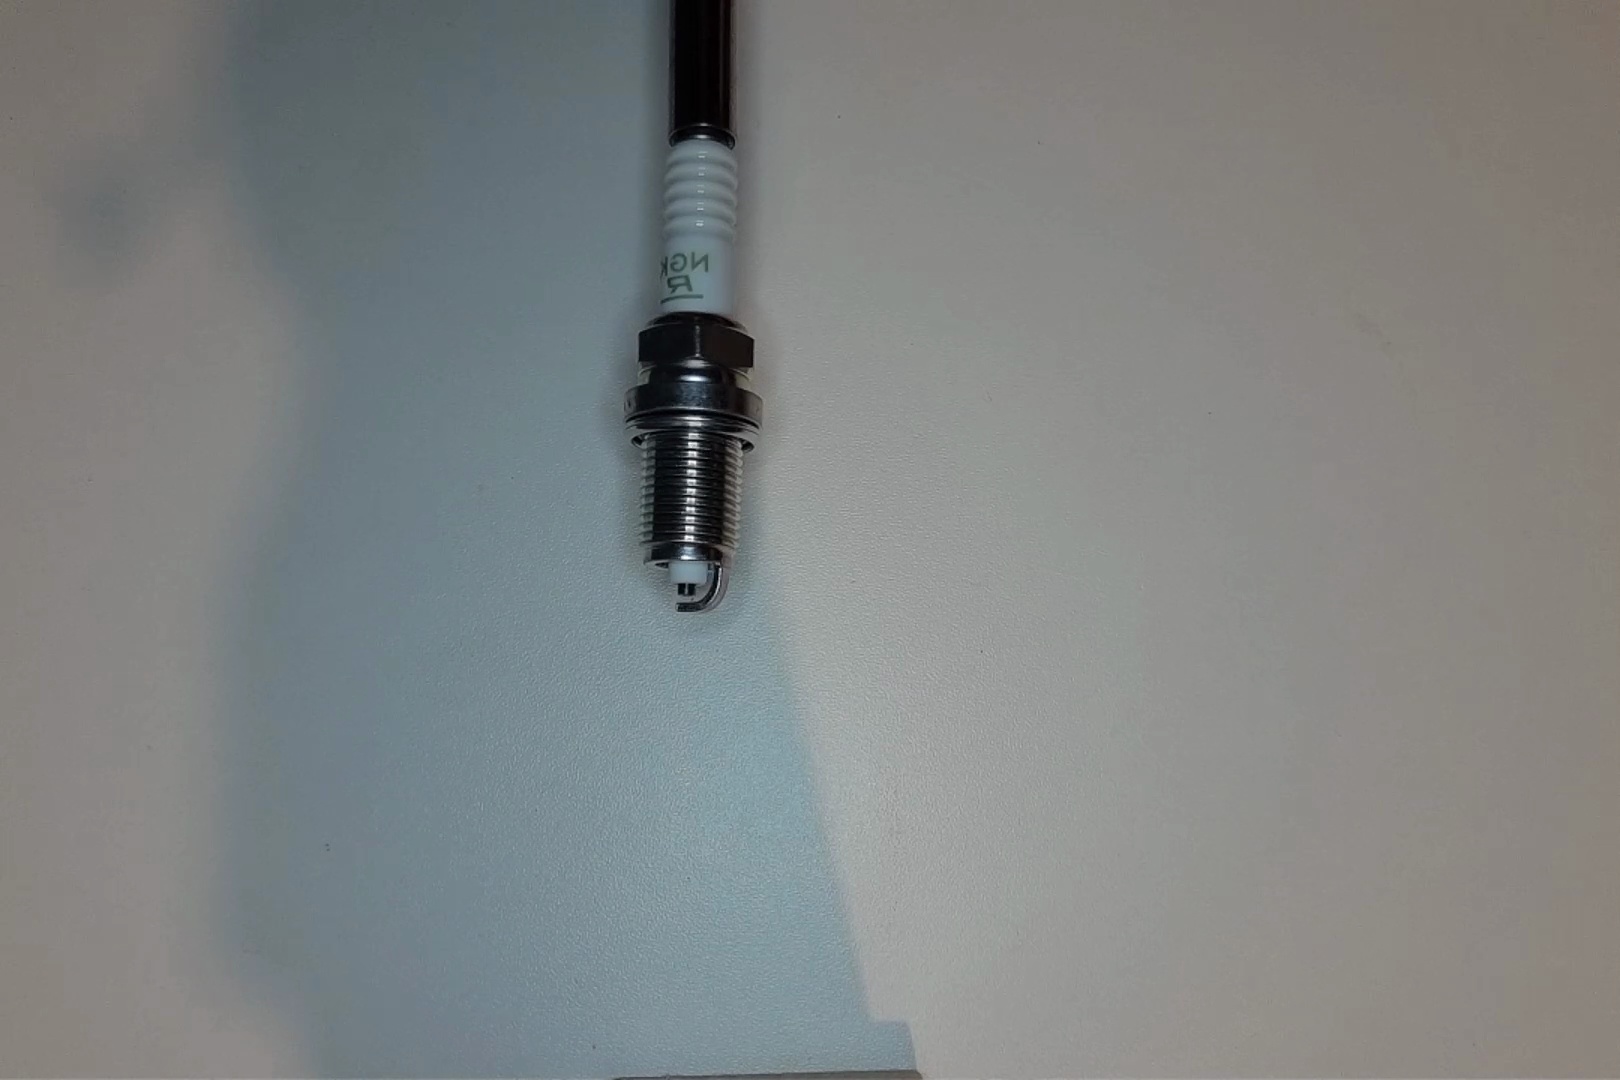
Label: no anomaly